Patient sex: M
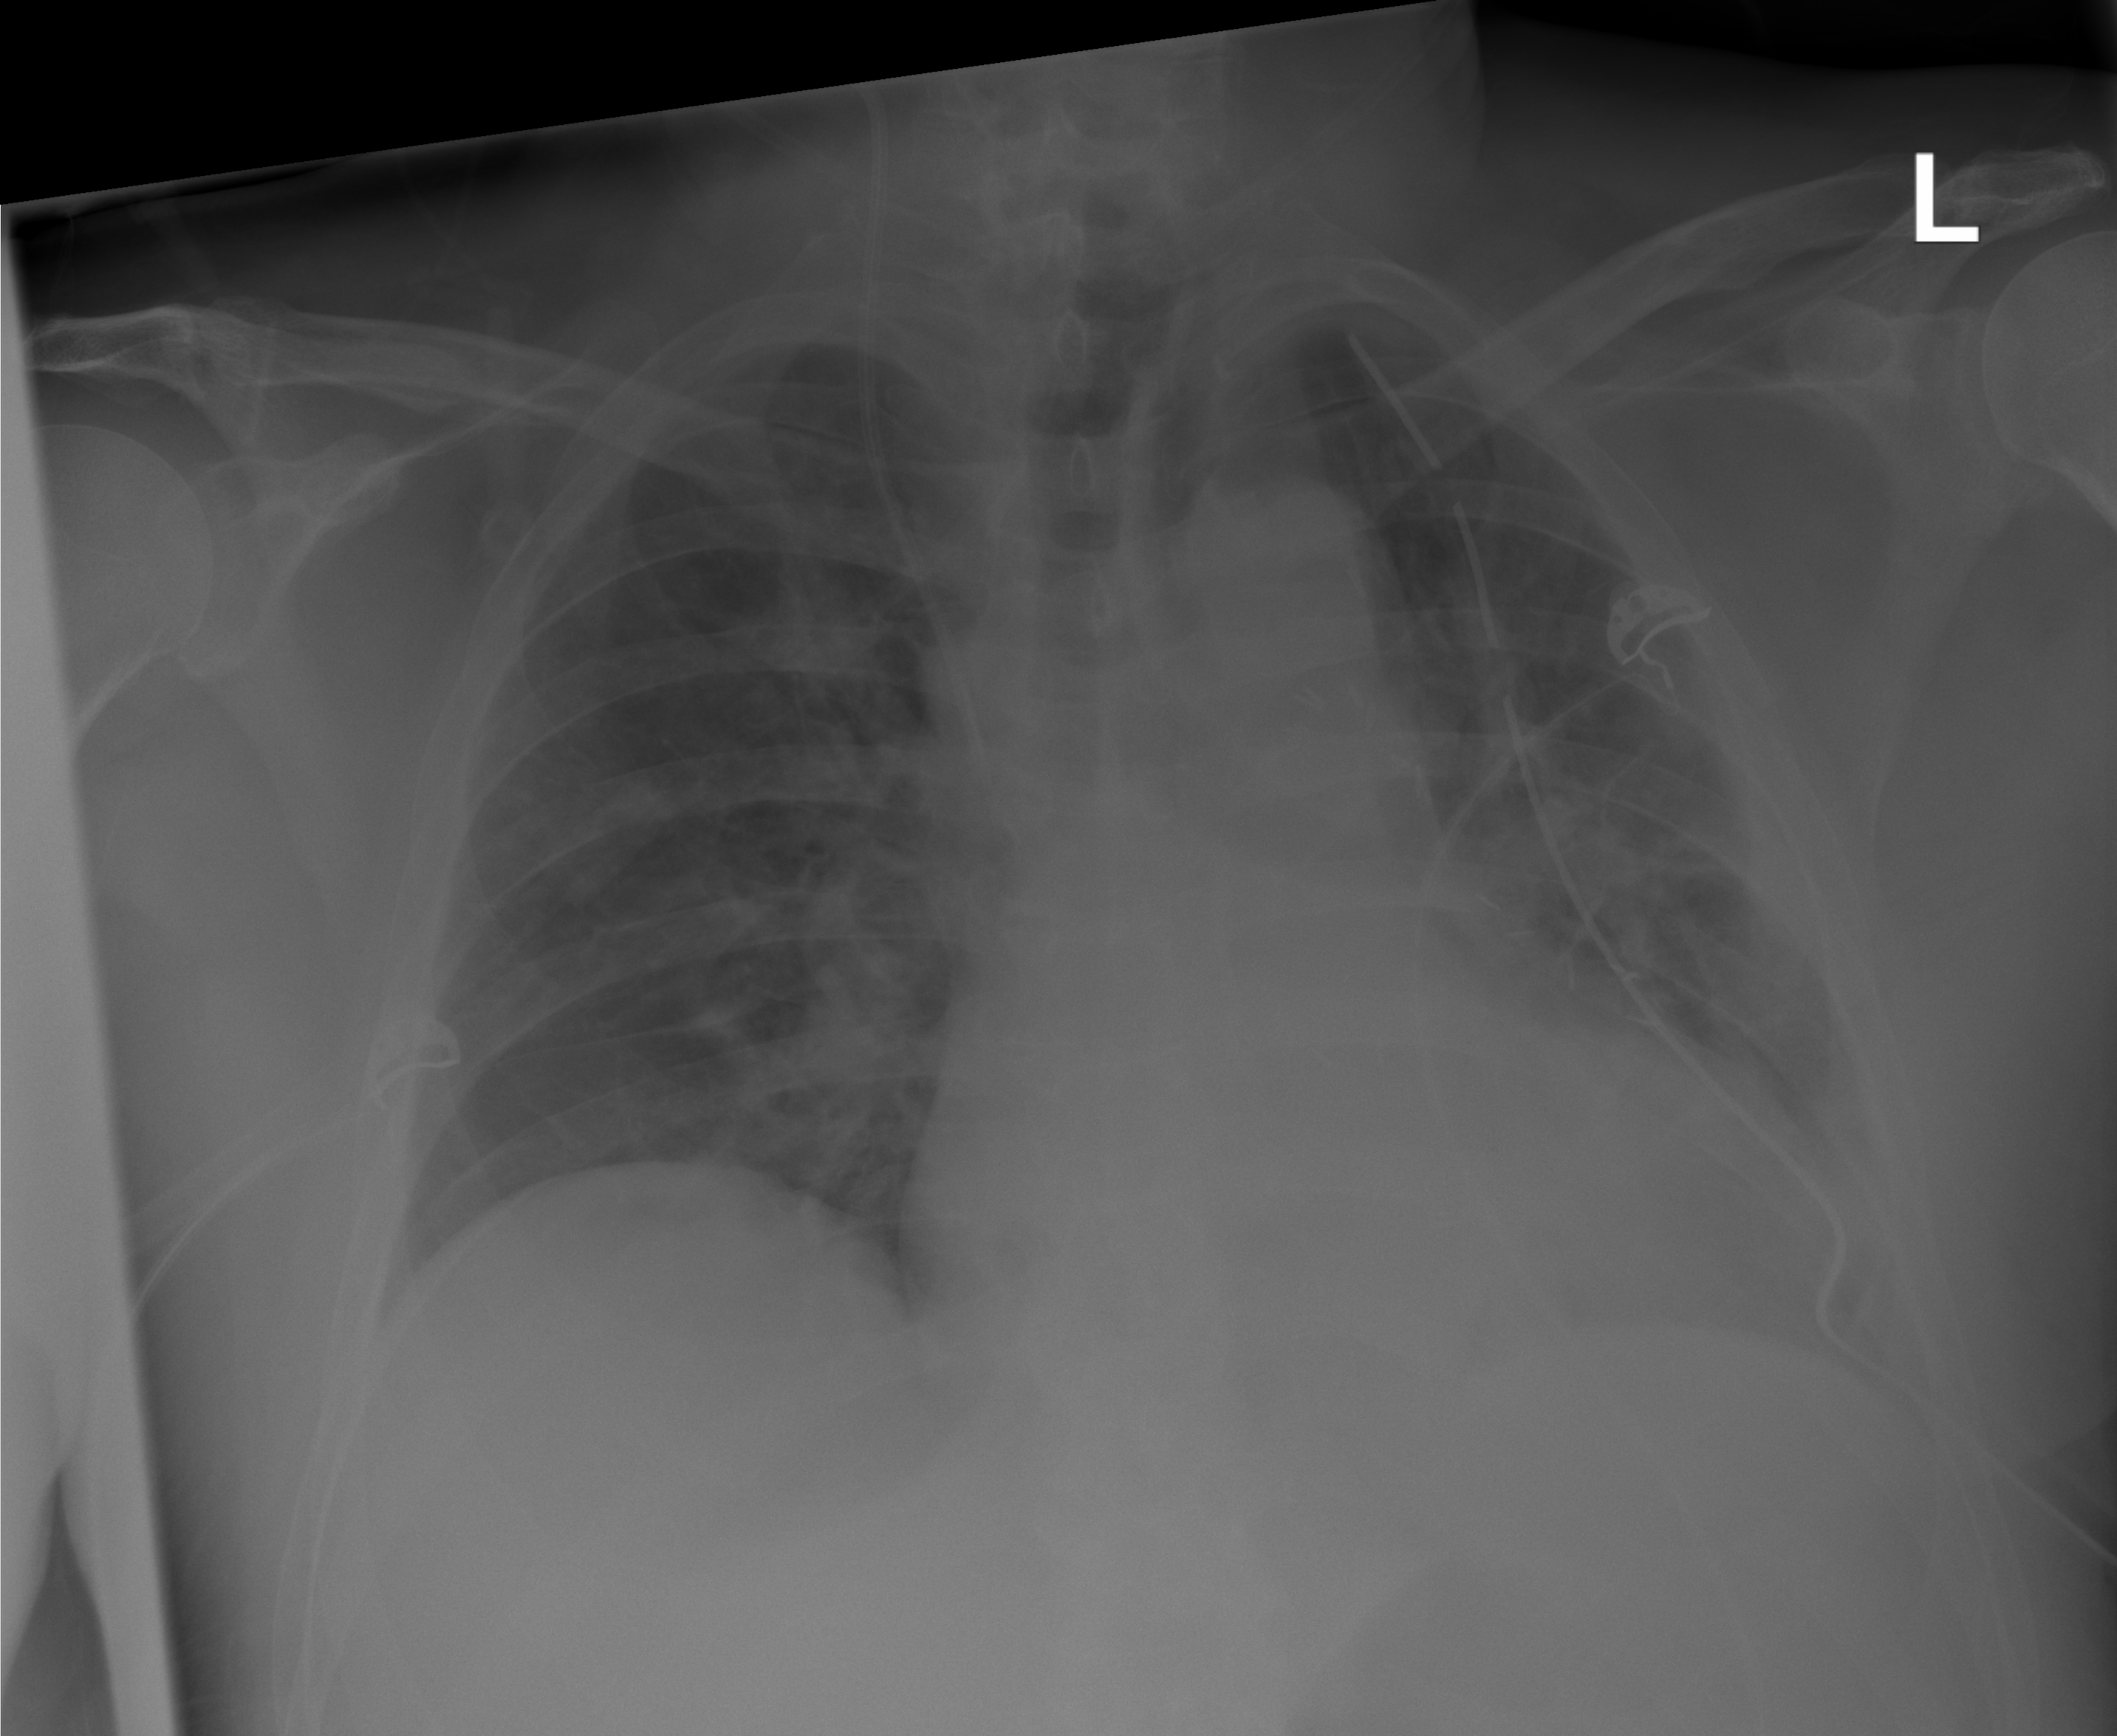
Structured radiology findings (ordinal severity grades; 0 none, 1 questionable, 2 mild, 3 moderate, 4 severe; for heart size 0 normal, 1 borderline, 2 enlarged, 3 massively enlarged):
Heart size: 1
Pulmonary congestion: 2
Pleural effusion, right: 0
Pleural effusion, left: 2
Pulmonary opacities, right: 0
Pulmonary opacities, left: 0
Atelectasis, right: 0
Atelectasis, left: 2